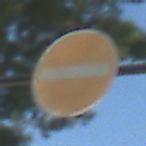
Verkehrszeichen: VerbotDerEinfahrt
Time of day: Midday
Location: Outdoor (Suburban)
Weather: Clear
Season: NotSpecified
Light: Natural